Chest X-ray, AP view. Patient: 16 years old, sex M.
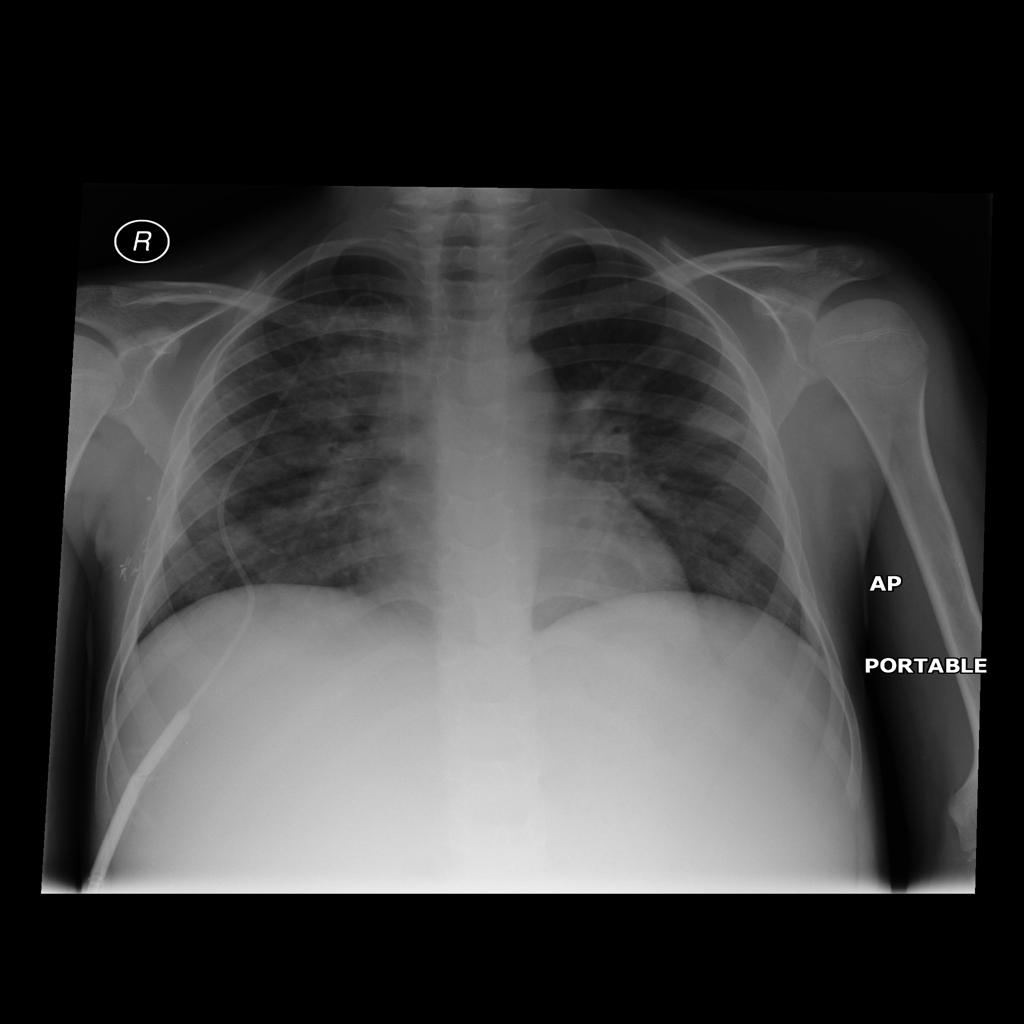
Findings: No Finding